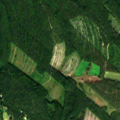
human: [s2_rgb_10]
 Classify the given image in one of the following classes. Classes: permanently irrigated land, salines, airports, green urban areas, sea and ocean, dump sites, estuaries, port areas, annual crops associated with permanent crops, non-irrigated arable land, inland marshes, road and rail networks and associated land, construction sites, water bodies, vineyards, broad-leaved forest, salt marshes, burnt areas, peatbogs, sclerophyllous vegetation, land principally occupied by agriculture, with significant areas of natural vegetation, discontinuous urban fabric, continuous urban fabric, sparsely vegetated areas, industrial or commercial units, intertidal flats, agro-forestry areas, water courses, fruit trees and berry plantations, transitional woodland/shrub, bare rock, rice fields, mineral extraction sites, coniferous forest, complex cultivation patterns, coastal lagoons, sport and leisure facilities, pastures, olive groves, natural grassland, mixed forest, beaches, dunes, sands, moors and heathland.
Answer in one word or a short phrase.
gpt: land principally occupied by agriculture, with significant areas of natural vegetation, coniferous forest, mixed forest, transitional woodland/shrub